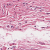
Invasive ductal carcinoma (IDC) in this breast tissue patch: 0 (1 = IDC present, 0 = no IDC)